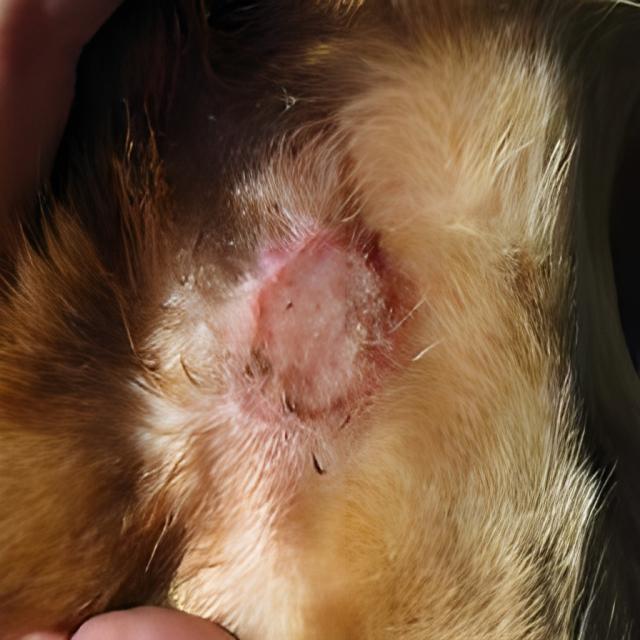
Canine ringworm (Dermatophytosis) — fungal infection caused by Microsporum or Trichophyton. Presents with circular alopecia, scaling, crusting, and broken hairs.